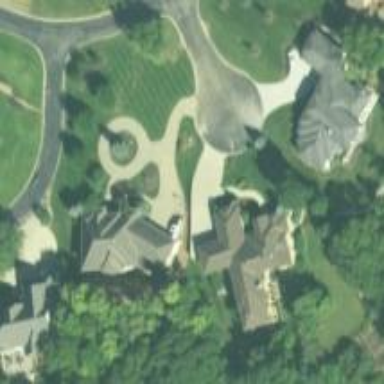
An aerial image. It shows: Driveway leading to service road.